Question: My problem is i want to insert a value in a textbox but refer the element by their attribute value as you can see "text" but i am unable to insert a value in
'''
<html>
<body>
<p id="p" align="justify">HI</p>
<input type="text" placeholder="Enter age" id="text"/>
<input type="button" onclick="z()" value="Submit"/>
<script>
function z()
{
var age=document.getElementsByTagName("text").value;
if(age<=18)
{
alert("age is less Than and equal to 18 Year")
}
else
{
alert("age is more than 18 Year")
}
}
</script>
</body>
</html>
'''

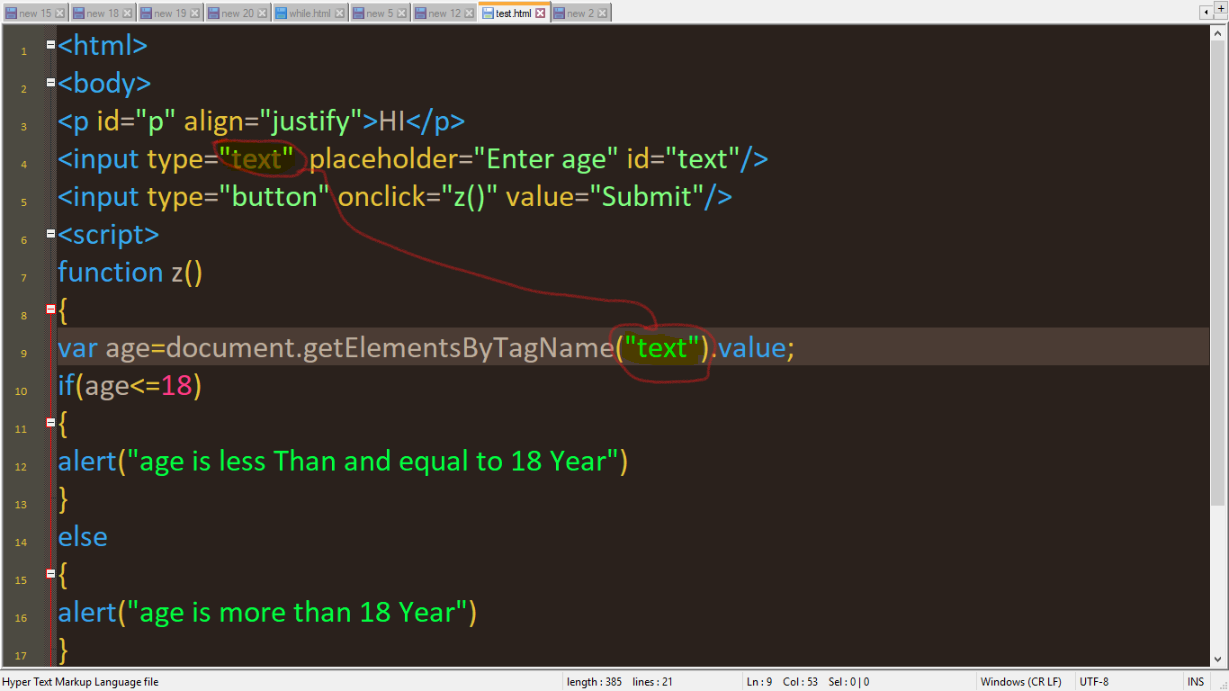
Answer: From the <URL> :
> The getElementsByTagName() method returns a collection of all elements in the document with the specified tag name, as a NodeList object.
You cannot select by tag "text" as this is not a valid tag. Here a valid tag would be "input" or "p". If you still want to select by the type of your input, try <URL>